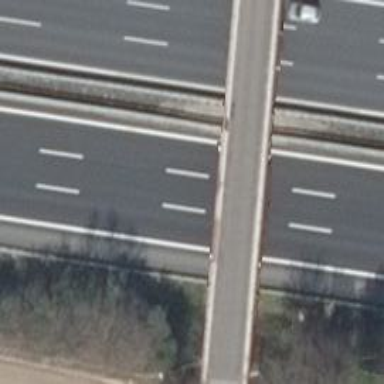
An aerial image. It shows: Concrete motorway.